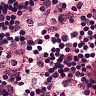
Metastatic tissue present: no